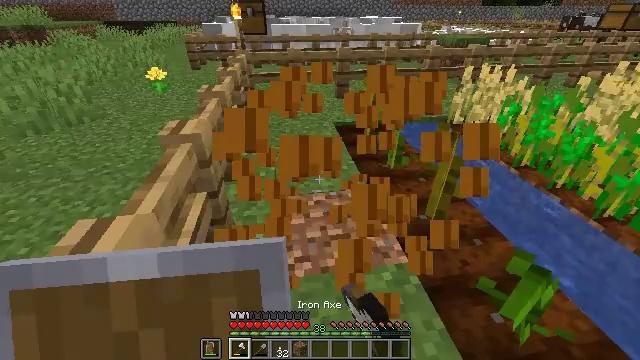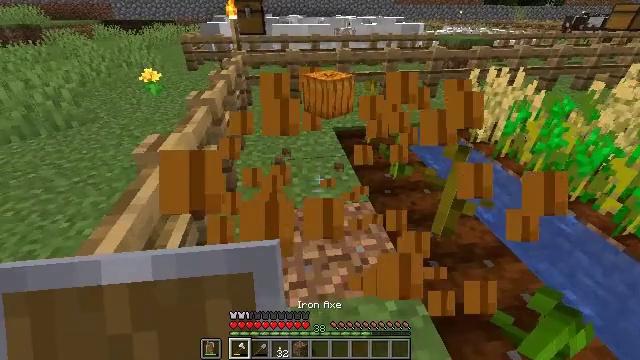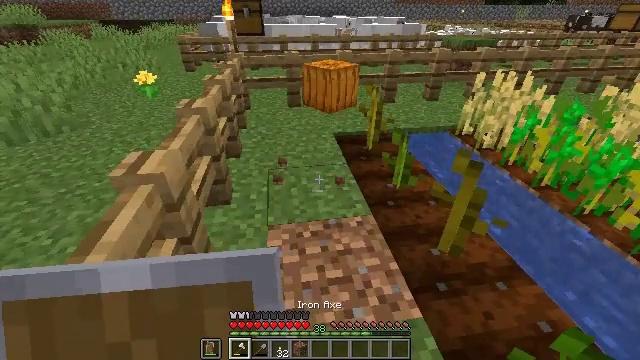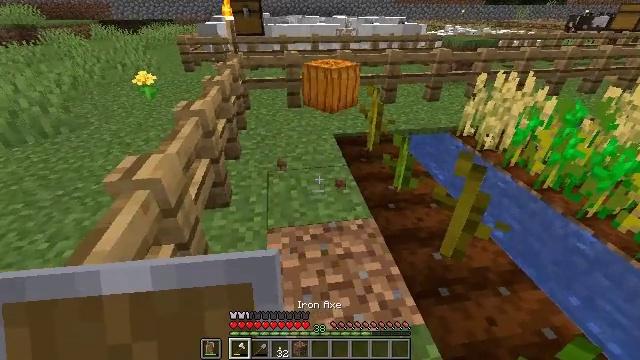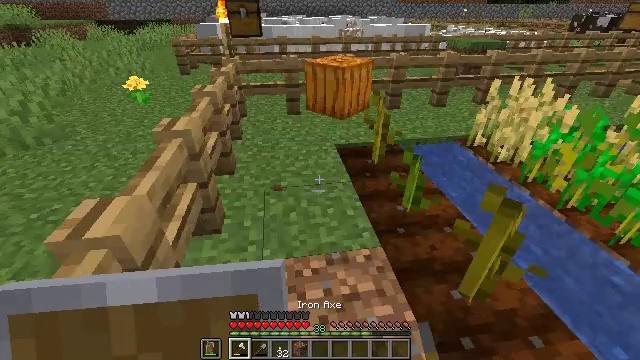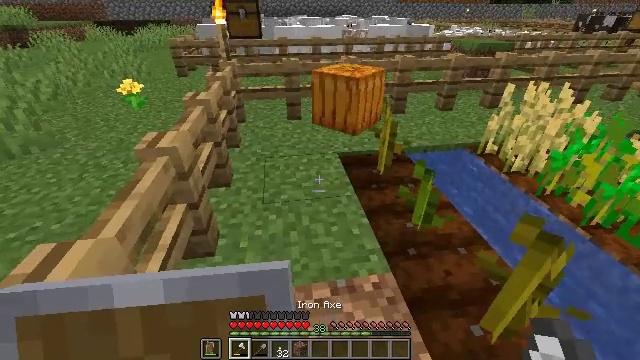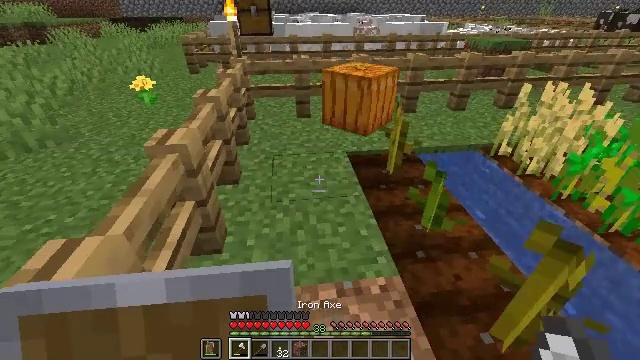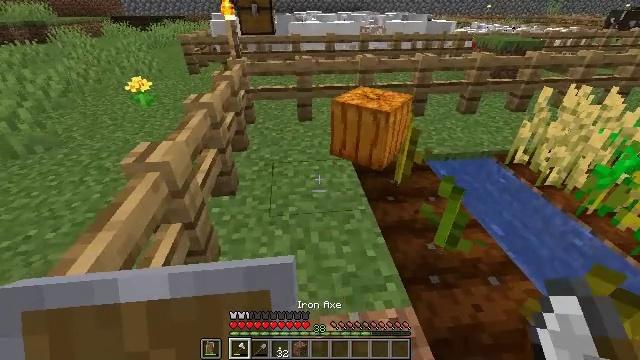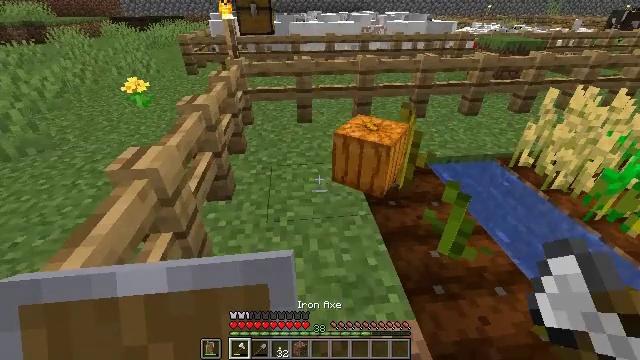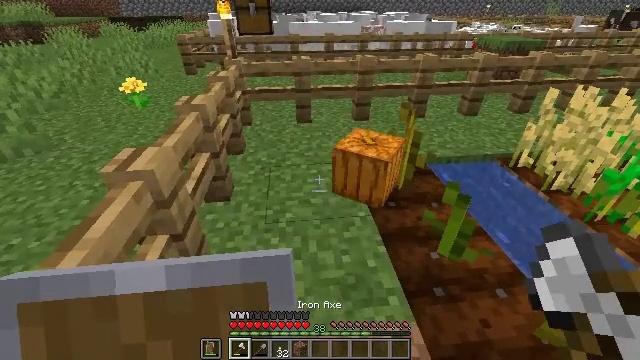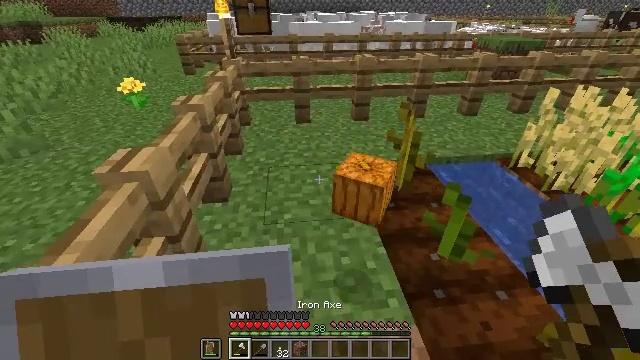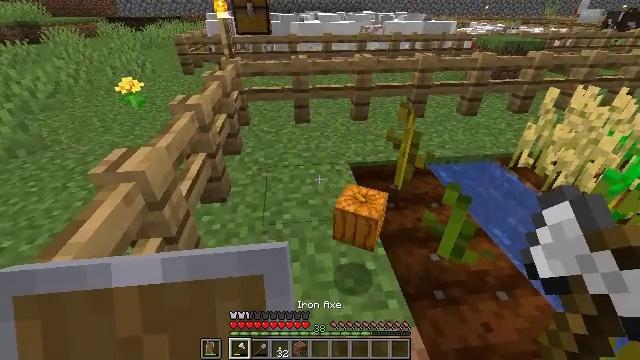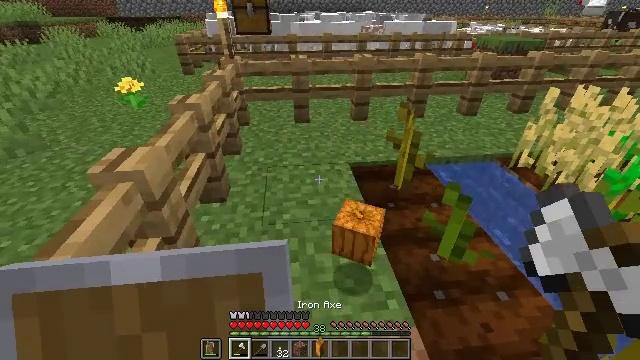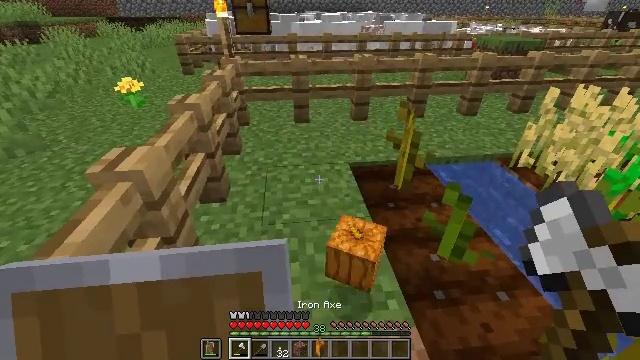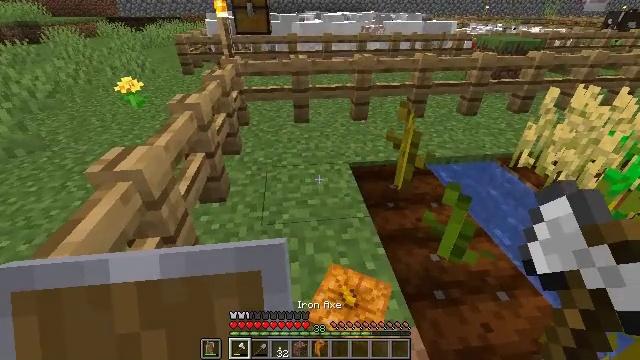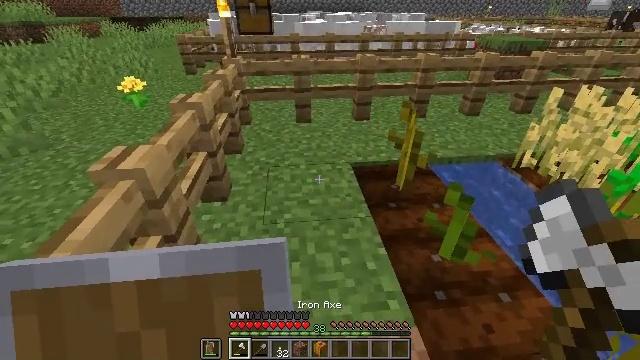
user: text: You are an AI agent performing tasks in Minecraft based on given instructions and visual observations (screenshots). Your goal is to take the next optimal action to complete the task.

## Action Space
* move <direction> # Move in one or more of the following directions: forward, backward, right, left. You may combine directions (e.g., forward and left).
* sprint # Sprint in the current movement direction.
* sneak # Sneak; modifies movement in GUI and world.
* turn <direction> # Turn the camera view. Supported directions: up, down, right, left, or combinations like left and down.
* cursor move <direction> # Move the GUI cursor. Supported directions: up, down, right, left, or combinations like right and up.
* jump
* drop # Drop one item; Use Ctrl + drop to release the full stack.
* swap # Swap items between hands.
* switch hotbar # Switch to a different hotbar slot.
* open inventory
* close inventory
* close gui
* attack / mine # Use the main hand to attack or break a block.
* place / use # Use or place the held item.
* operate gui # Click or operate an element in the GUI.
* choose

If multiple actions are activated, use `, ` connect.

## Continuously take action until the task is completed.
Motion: motion action
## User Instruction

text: Get pumpkin seeds by placing a pumpkin in the crafting table.
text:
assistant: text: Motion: move forward
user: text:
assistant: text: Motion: move forward
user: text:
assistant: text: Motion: move forward
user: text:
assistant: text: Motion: move forward
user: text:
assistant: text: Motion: move forward
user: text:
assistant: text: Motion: move forward, turn left
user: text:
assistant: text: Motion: no_op
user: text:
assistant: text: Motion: no_op
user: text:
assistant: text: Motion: no_op
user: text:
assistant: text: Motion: no_op
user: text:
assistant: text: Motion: no_op
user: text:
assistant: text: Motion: no_op
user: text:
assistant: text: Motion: no_op
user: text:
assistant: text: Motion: no_op
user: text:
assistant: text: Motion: no_op
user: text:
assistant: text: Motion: turn left
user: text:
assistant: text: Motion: open inventory
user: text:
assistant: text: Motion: open inventory
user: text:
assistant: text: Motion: open inventory
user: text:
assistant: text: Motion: no_op
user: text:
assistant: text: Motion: cursor move up
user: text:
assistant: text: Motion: cursor move left and up
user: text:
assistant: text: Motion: cursor move left and up
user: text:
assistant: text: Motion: cursor move left and up
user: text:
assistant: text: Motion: no_op
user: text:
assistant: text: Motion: cursor move down
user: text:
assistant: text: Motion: cursor move down
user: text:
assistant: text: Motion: cursor move down
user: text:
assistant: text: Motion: no_op
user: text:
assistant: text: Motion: operate gui